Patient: sex F, age 57
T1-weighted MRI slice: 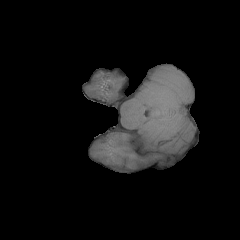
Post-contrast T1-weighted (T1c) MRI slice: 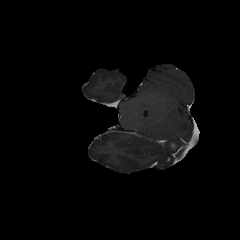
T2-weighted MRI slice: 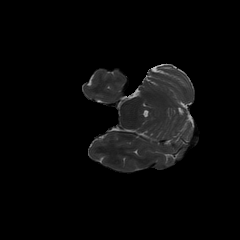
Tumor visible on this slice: no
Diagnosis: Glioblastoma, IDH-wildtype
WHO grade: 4